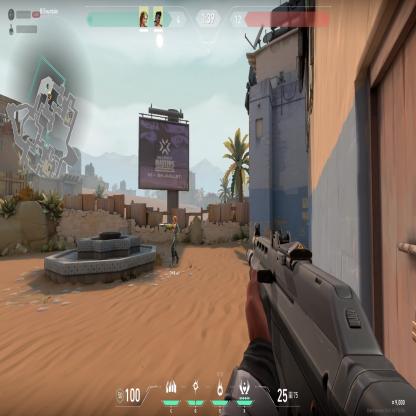
Label: teammate